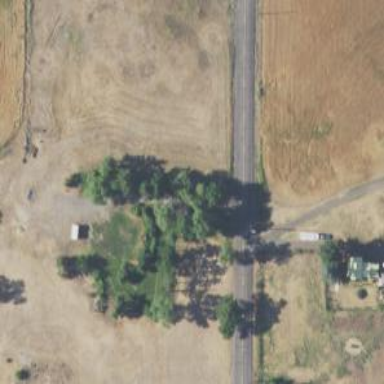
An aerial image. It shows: Driveway.